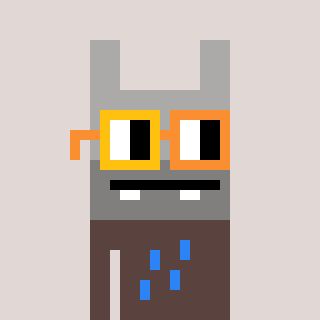
a pixel art character with square yellow and orange glasses, a rabbit-shaped head and a darkbrown-colored body on a warm background